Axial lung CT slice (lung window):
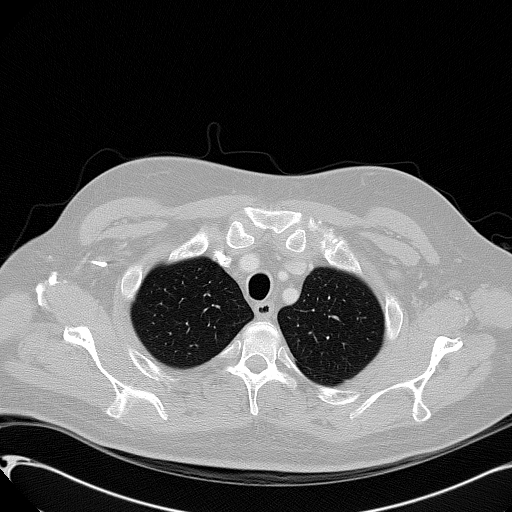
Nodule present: no